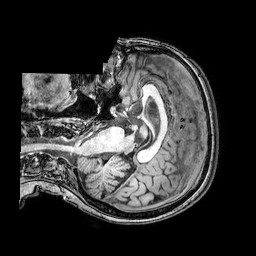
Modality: T1w
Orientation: axial
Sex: female
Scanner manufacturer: philips
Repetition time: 0.008108 s
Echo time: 0.00372 s